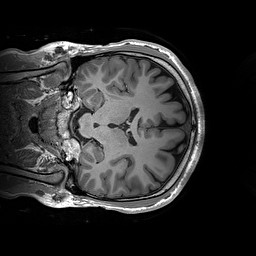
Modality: T1w
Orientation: coronal
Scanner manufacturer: siemens
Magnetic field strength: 3 T
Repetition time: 2.2 s
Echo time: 0.00244 s